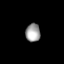
Tissue: lung
Cell type: Endothelial cells
Senescence score: 0.5606
Nuclear area (px): 262
Mean DAPI intensity: 159.447